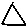
Label: triangle